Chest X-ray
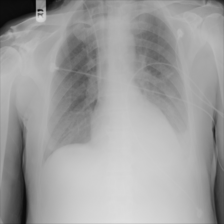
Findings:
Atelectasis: negative
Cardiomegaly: negative
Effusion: positive
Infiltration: positive
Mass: negative
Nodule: negative
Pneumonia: negative
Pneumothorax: negative
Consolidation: negative
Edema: negative
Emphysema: negative
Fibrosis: negative
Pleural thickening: negative
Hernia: negative